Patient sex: M
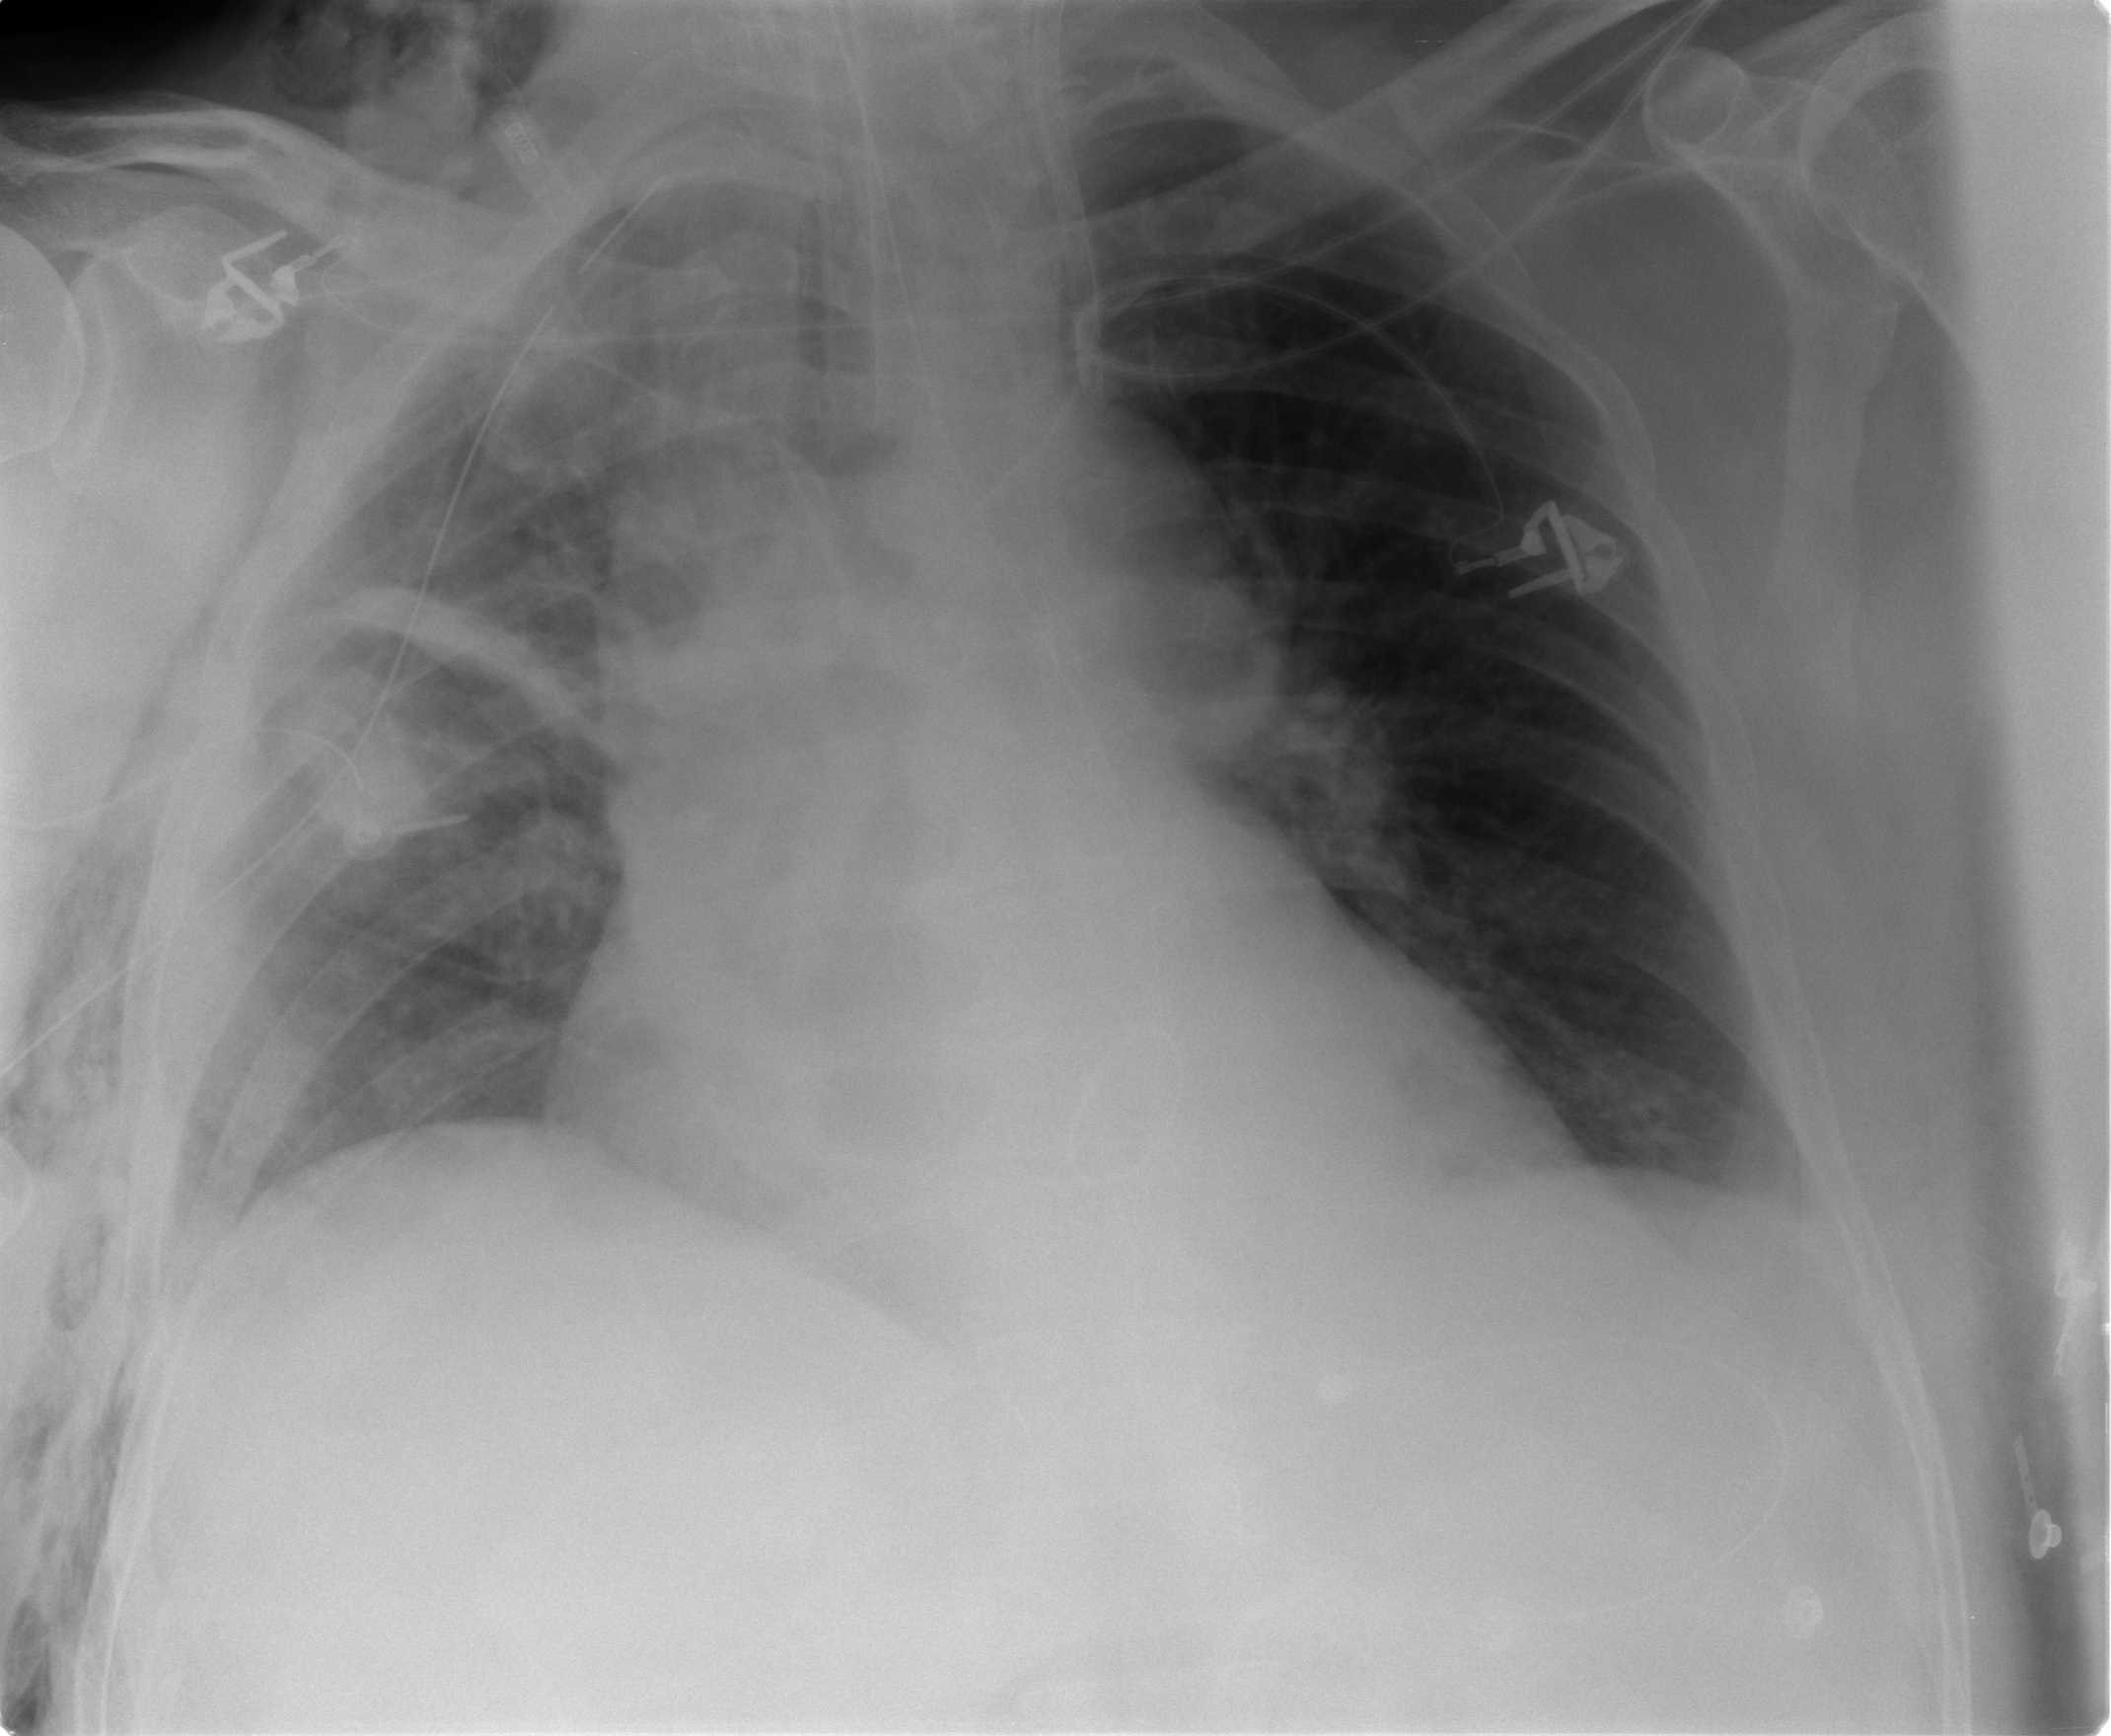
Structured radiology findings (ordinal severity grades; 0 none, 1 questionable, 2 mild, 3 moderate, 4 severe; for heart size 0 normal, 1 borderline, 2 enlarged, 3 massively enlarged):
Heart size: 2
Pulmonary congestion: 0
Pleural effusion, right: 0
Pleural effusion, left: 0
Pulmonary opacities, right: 2
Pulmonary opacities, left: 0
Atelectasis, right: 2
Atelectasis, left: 0